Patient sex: M
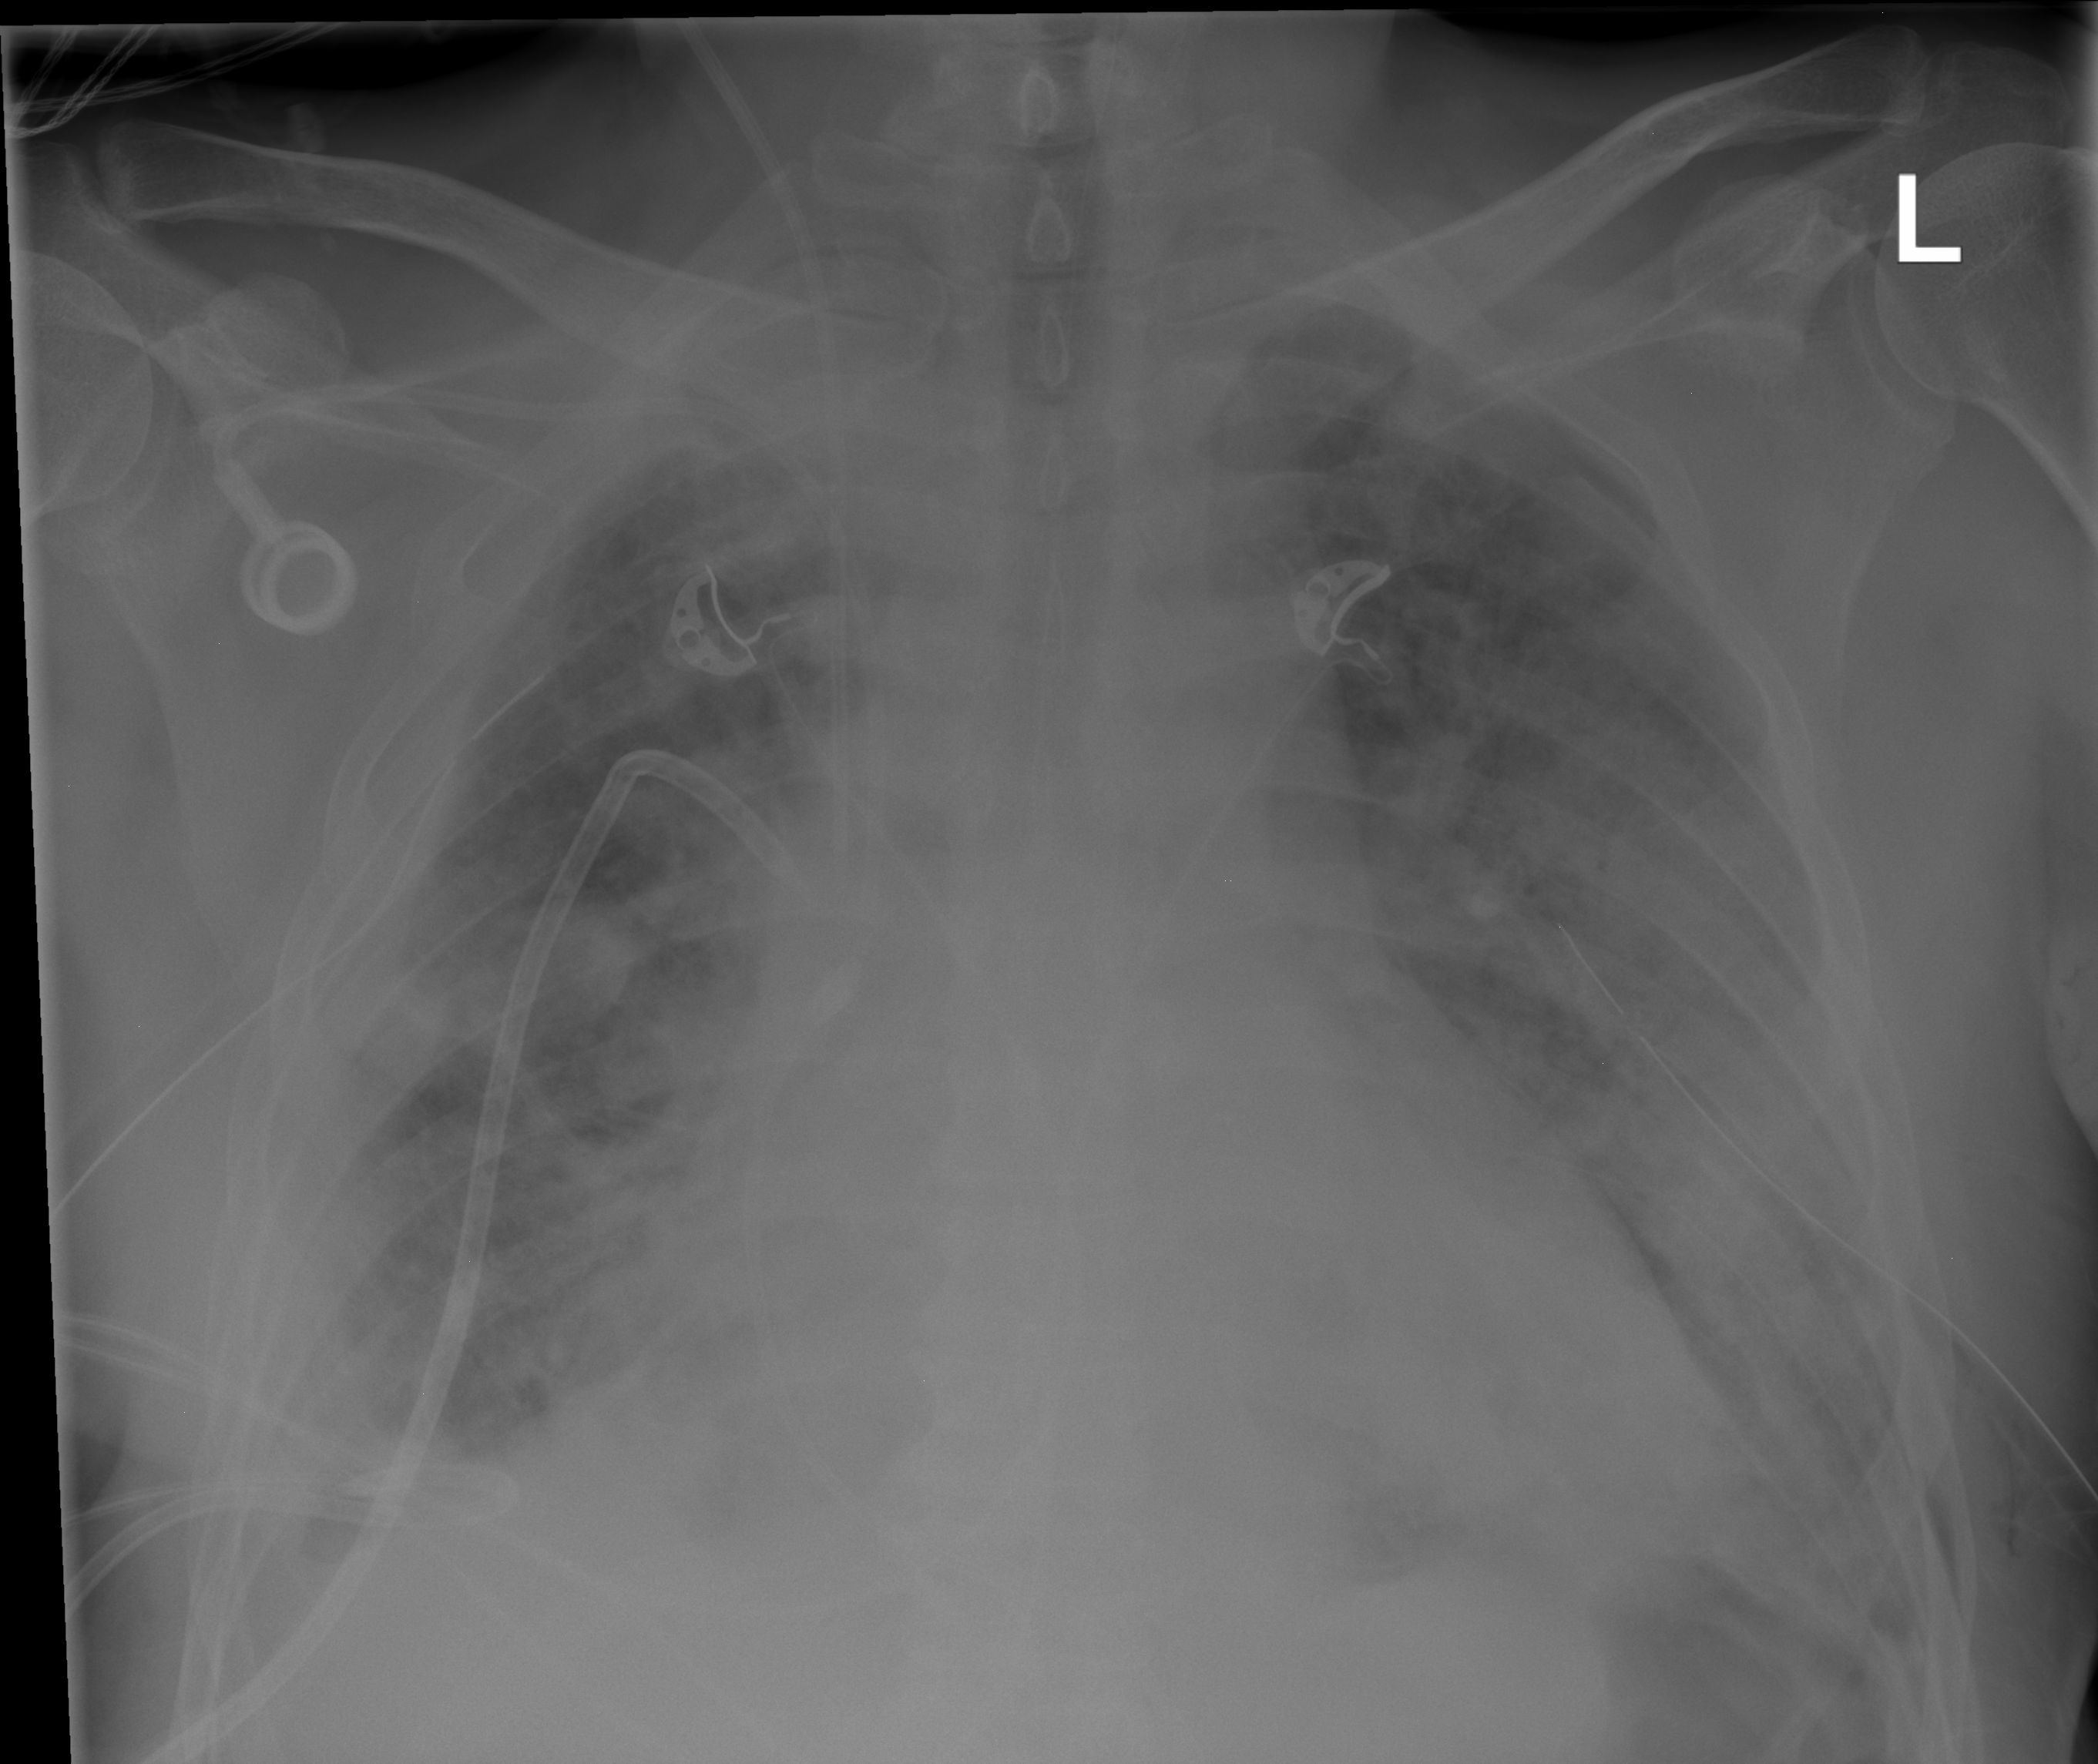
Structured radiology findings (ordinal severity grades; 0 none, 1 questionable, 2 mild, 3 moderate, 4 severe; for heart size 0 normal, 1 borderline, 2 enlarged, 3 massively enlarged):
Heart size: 2
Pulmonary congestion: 0
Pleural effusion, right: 2
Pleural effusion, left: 2
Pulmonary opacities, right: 3
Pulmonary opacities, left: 4
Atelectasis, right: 2
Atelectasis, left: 2